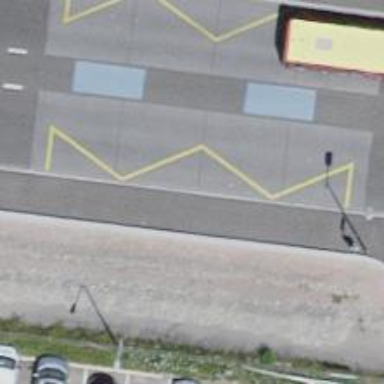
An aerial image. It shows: Bus stop with platform for public transport.